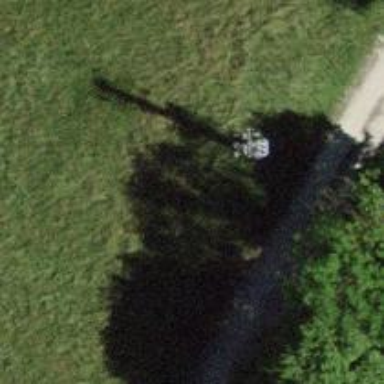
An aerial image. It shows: Distribution transformer on power pole.